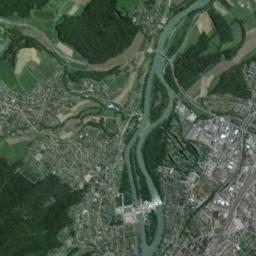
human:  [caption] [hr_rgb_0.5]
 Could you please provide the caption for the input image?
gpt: Some green rivers go through the residential area and some forests are next to the rivers .

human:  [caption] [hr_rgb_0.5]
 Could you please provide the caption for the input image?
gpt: The river goes through houses and grass .

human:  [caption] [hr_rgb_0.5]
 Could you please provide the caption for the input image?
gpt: There are many trees on either side of the river .

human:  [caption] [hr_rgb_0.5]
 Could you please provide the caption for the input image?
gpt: A crooked cyan river with islands in the river, Green woods and cities on both sides .

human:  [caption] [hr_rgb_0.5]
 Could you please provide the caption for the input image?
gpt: There are many buildings and  some green forests around the river .